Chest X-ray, PA view. Patient: 60 years old, sex F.
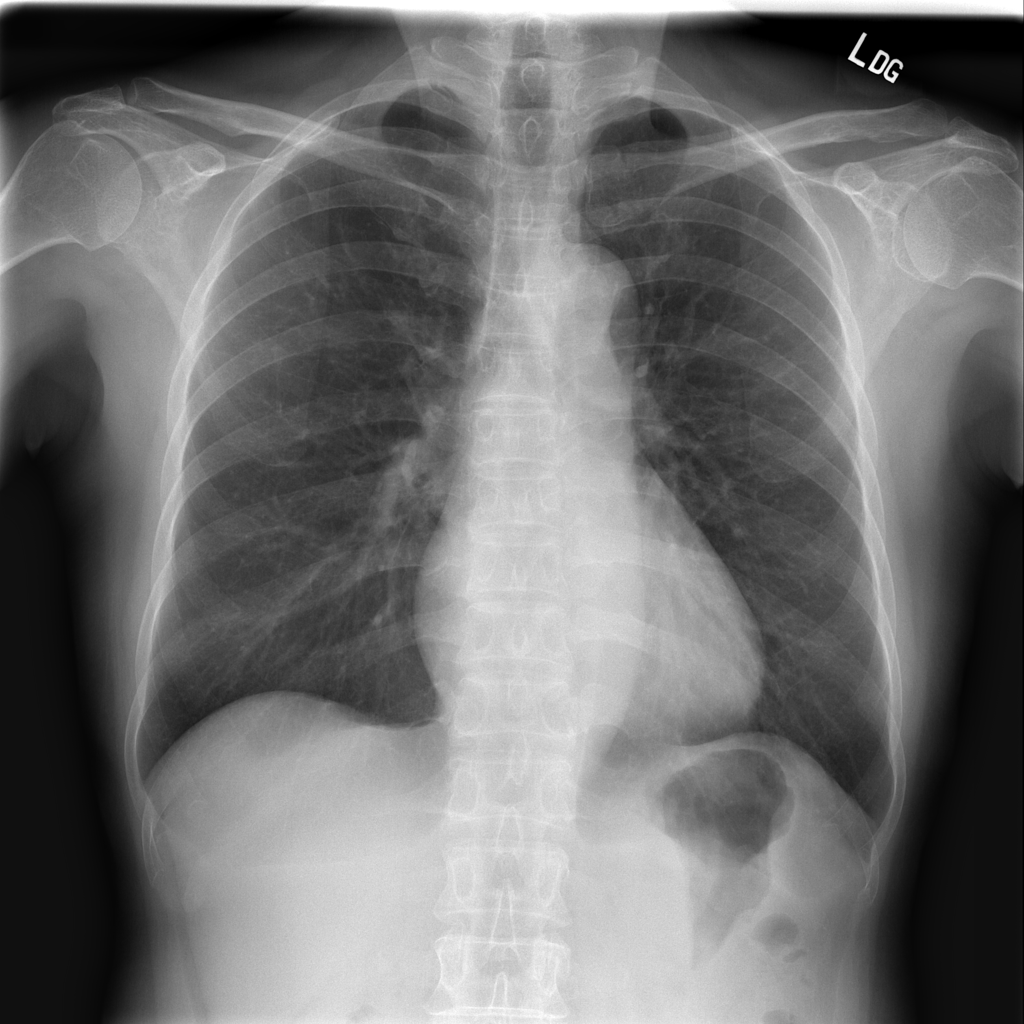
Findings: No Finding